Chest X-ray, AP view. Patient: 64 years old, sex M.
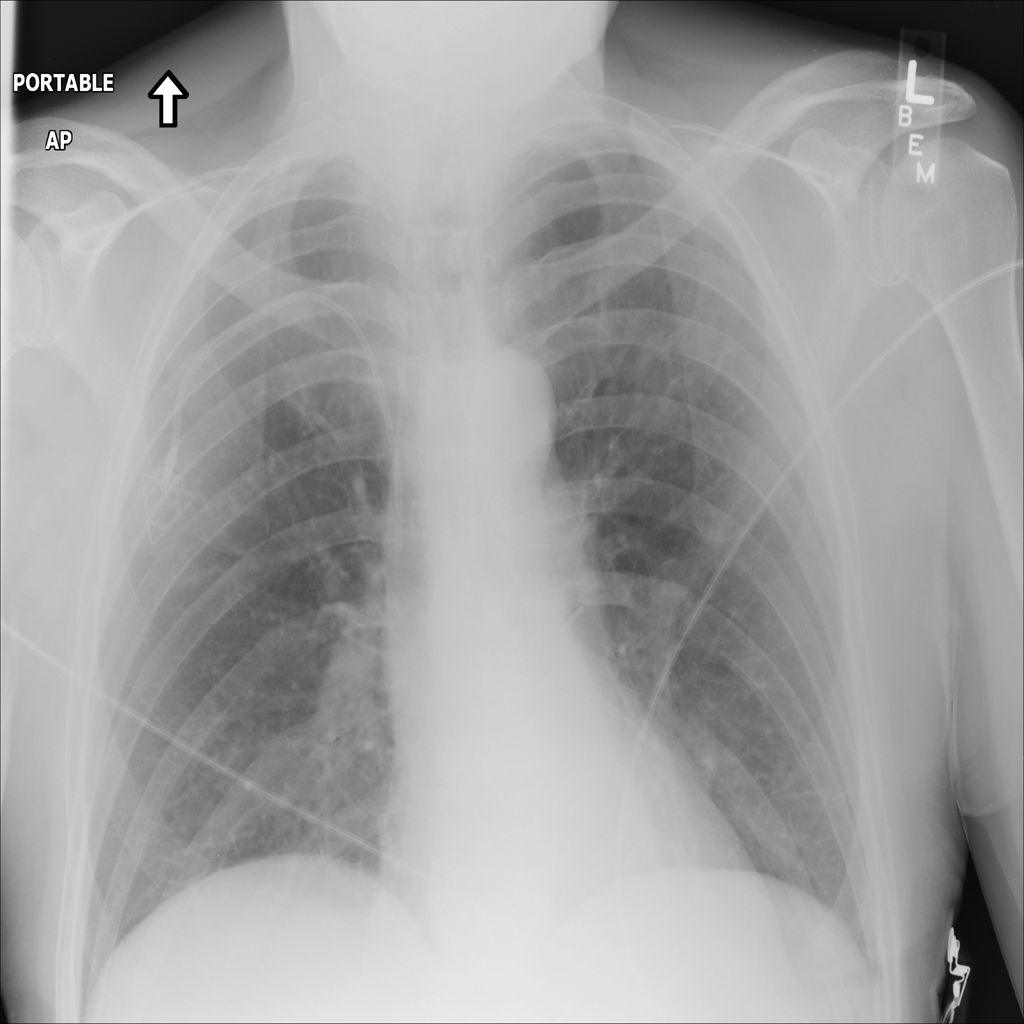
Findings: No Finding